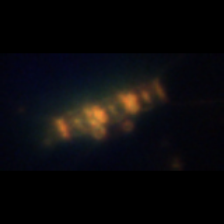
Taxon: Chaetoceros
Group: Diatoms